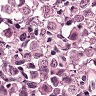
Metastatic tissue present: yes